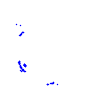
Particle: kaon